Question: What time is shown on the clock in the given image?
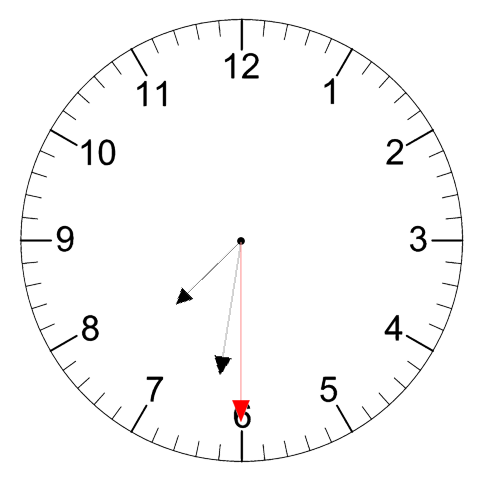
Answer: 07:31:30